Question: How to remove that help(?) in the QWizard window.
Example application Img

Edit: Here is the code. This is simple application from Qt. I just want to disable that and have help button instead. I got to know how to add help buttons in each page but couldn't find solution to remove help (?) option
'''
from PyQt4.Qt import *
def createIntroPage():
page = QWizardPage()
page.setTitle("Introduction")
label = QLabel("This wizard will help you register your copy of "
"Super Product Two.")
label.setWordWrap(True)
layout = QVBoxLayout()
layout.addWidget(label)
page.setLayout(layout)
return page
def createRegistrationPage():
page = QWizardPage()
page.setTitle("Registration")
page.setSubTitle("Please fill both fields.")
nameLabel = QLabel("Name:")
nameLineEdit = QLineEdit()
emailLabel = QLabel("Email address:")
emailLineEdit = QLineEdit()
layout = QGridLayout()
layout.addWidget(nameLabel, 0, 0)
layout.addWidget(nameLineEdit, 0, 1)
layout.addWidget(emailLabel, 1, 0)
layout.addWidget(emailLineEdit, 1, 1)
page.setLayout(layout)
return page
def createConclusionPage():
page = QWizardPage()
page.setTitle("Conclusion")
label = QLabel("You are now successfully registered. Have a nice day!")
label.setWordWrap(True)
layout = QVBoxLayout()
layout.addWidget(label)
page.setLayout(layout)
return page
if __name__ == '__main__':
import sys
app = QApplication(sys.argv)
wizard = QWizard()
wizard.addPage(createIntroPage())
wizard.addPage(createRegistrationPage())
wizard.addPage(createConclusionPage())
wizard.setWindowTitle("Trivial Wizard")
wizard.show()
sys.exit(wizard.exec_())
'''
Thanks in advance
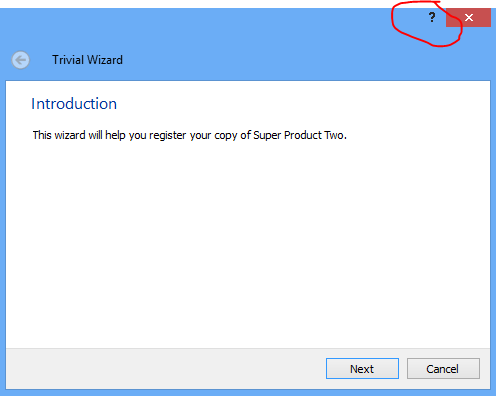
Answer: You can disable the context help icon using the 'setWindowFlags()' method.
'''
self.setWindowFlags(self.windowFlags() | QtCore.Qt.CustomizeWindowHint)
self.setWindowFlags(self.windowFlags() & ~QtCore.Qt.WindowContextHelpButtonHint)
'''
Please post relavent code samples so we can give you a more specific answer. This is only a general idea on how to disable the button.
Feel free to ask if you need to know anything else. Hope it helps :)